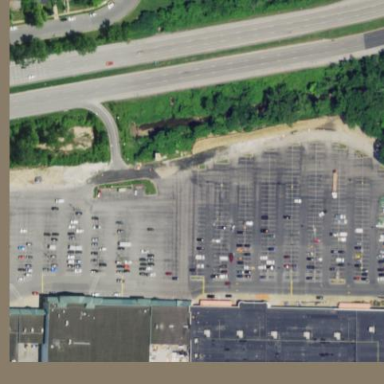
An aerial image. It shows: Parking area.